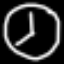
Label: clock